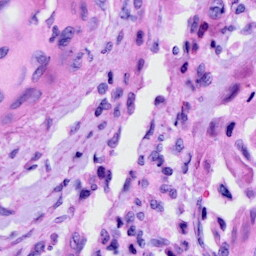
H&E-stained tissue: Cervix